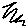
Label: zigzag